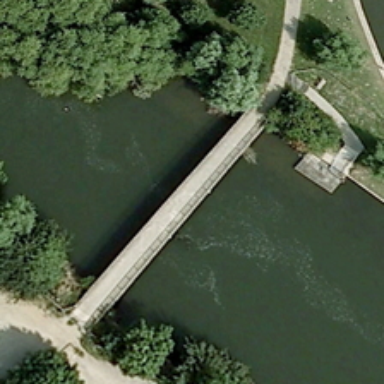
A bridge is over a river with many green trees in two sides of it .